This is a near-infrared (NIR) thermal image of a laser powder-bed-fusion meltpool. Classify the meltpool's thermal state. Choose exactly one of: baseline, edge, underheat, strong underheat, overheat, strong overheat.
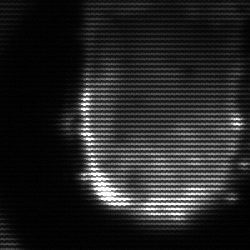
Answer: baseline